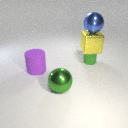
large purple rubber cylinder to the left of small green rubber cylinder